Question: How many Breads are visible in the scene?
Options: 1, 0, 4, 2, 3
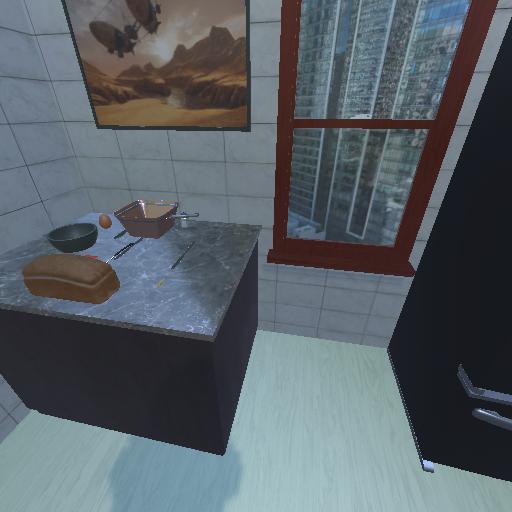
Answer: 1